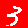
Digit: 3